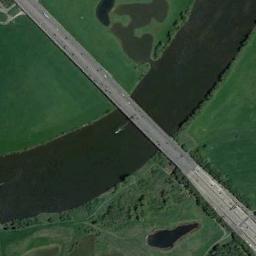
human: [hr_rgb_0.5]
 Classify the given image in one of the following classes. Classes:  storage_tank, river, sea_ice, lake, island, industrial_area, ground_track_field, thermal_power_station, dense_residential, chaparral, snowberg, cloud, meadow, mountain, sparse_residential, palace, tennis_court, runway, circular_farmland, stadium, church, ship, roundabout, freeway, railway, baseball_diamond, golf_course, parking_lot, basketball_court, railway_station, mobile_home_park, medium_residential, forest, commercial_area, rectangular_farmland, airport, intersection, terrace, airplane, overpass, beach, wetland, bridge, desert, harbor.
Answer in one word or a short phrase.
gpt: bridge